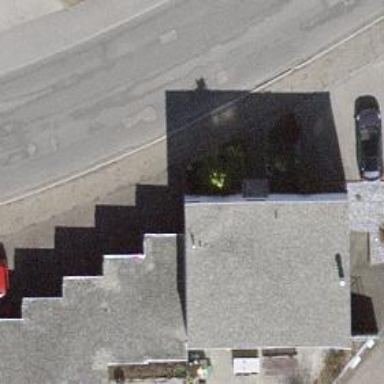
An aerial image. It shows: Semidetached house with flat roof.